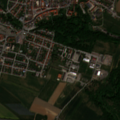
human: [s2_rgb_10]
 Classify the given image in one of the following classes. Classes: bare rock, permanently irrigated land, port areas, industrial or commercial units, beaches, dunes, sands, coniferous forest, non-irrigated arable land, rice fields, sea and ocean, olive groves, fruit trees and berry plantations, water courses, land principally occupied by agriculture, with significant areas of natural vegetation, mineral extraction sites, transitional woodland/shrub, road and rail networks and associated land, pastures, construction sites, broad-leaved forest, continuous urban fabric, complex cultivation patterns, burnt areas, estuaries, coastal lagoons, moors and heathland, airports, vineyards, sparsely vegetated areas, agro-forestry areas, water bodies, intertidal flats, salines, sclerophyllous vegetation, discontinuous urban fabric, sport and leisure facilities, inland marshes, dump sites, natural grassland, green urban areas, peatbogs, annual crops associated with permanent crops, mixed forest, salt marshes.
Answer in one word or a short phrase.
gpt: discontinuous urban fabric, non-irrigated arable land, broad-leaved forest